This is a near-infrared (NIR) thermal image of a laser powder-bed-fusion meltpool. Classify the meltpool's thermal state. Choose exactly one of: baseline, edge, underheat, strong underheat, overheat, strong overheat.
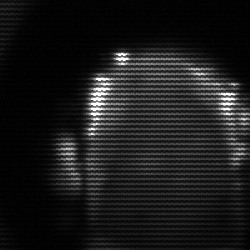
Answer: baseline